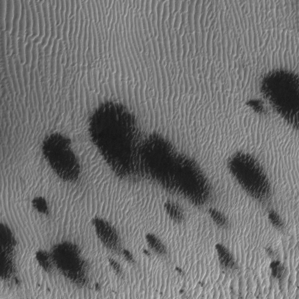
Label: frost